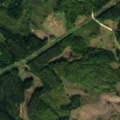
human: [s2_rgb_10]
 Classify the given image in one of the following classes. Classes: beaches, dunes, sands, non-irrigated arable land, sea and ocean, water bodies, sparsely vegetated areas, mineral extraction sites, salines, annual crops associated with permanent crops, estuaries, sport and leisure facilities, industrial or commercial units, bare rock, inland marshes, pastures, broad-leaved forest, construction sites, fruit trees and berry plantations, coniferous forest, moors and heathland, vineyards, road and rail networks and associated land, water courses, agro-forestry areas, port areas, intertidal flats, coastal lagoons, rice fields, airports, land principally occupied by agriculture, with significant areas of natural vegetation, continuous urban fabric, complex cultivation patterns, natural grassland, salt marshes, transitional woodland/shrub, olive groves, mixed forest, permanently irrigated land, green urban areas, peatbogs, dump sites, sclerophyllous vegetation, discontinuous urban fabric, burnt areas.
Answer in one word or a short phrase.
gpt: coniferous forest, mixed forest, transitional woodland/shrub